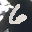
Label: 6